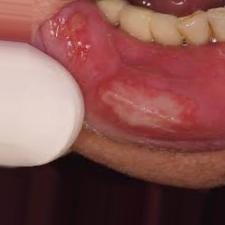
Condition: Mouth Ulcer